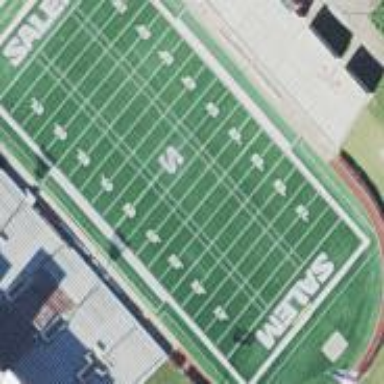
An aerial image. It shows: American football pitch with artificial turf surface for leisure land.